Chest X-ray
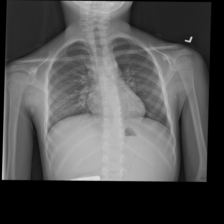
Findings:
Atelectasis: negative
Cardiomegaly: negative
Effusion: negative
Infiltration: negative
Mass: negative
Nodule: negative
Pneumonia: negative
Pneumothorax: negative
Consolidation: negative
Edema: negative
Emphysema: negative
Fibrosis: negative
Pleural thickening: negative
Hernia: negative